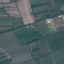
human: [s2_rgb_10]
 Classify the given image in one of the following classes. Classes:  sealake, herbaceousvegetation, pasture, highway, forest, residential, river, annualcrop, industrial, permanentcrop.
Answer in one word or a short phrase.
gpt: PermanentCrop